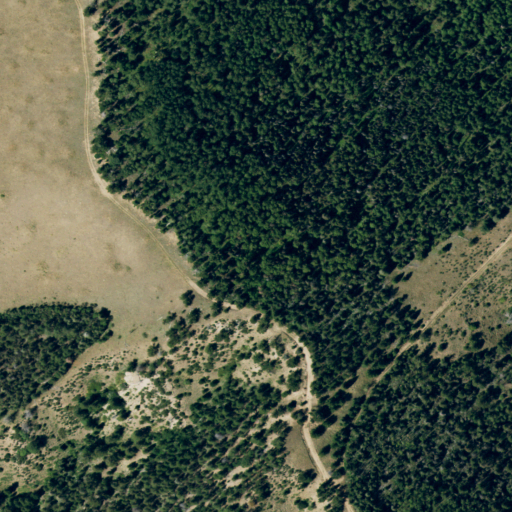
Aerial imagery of mountain in Colorado named Ojito Peak containing shrub, mixed forest, deciduous forest, evergreen forest, and grassland